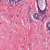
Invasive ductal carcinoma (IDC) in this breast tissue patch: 0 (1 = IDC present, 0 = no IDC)